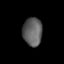
Tissue: lung
Cell type: T cells
Senescence score: 0.2359
Nuclear area (px): 539
Mean DAPI intensity: 94.952